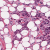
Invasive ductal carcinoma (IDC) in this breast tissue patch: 1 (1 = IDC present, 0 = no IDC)